Field crop: maize
Growth stage: 1
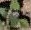
Species: chenopodium